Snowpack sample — Buffalo Mountain, Silverthorne, Colorado, USA (1/25/25, 10:11 AM MST)
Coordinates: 39.6222, -106.1139
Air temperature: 22 °F
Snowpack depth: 110 cm
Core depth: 20 cm
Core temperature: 48.2 °F
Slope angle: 12°, slope face: 102°
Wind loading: high
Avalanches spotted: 0
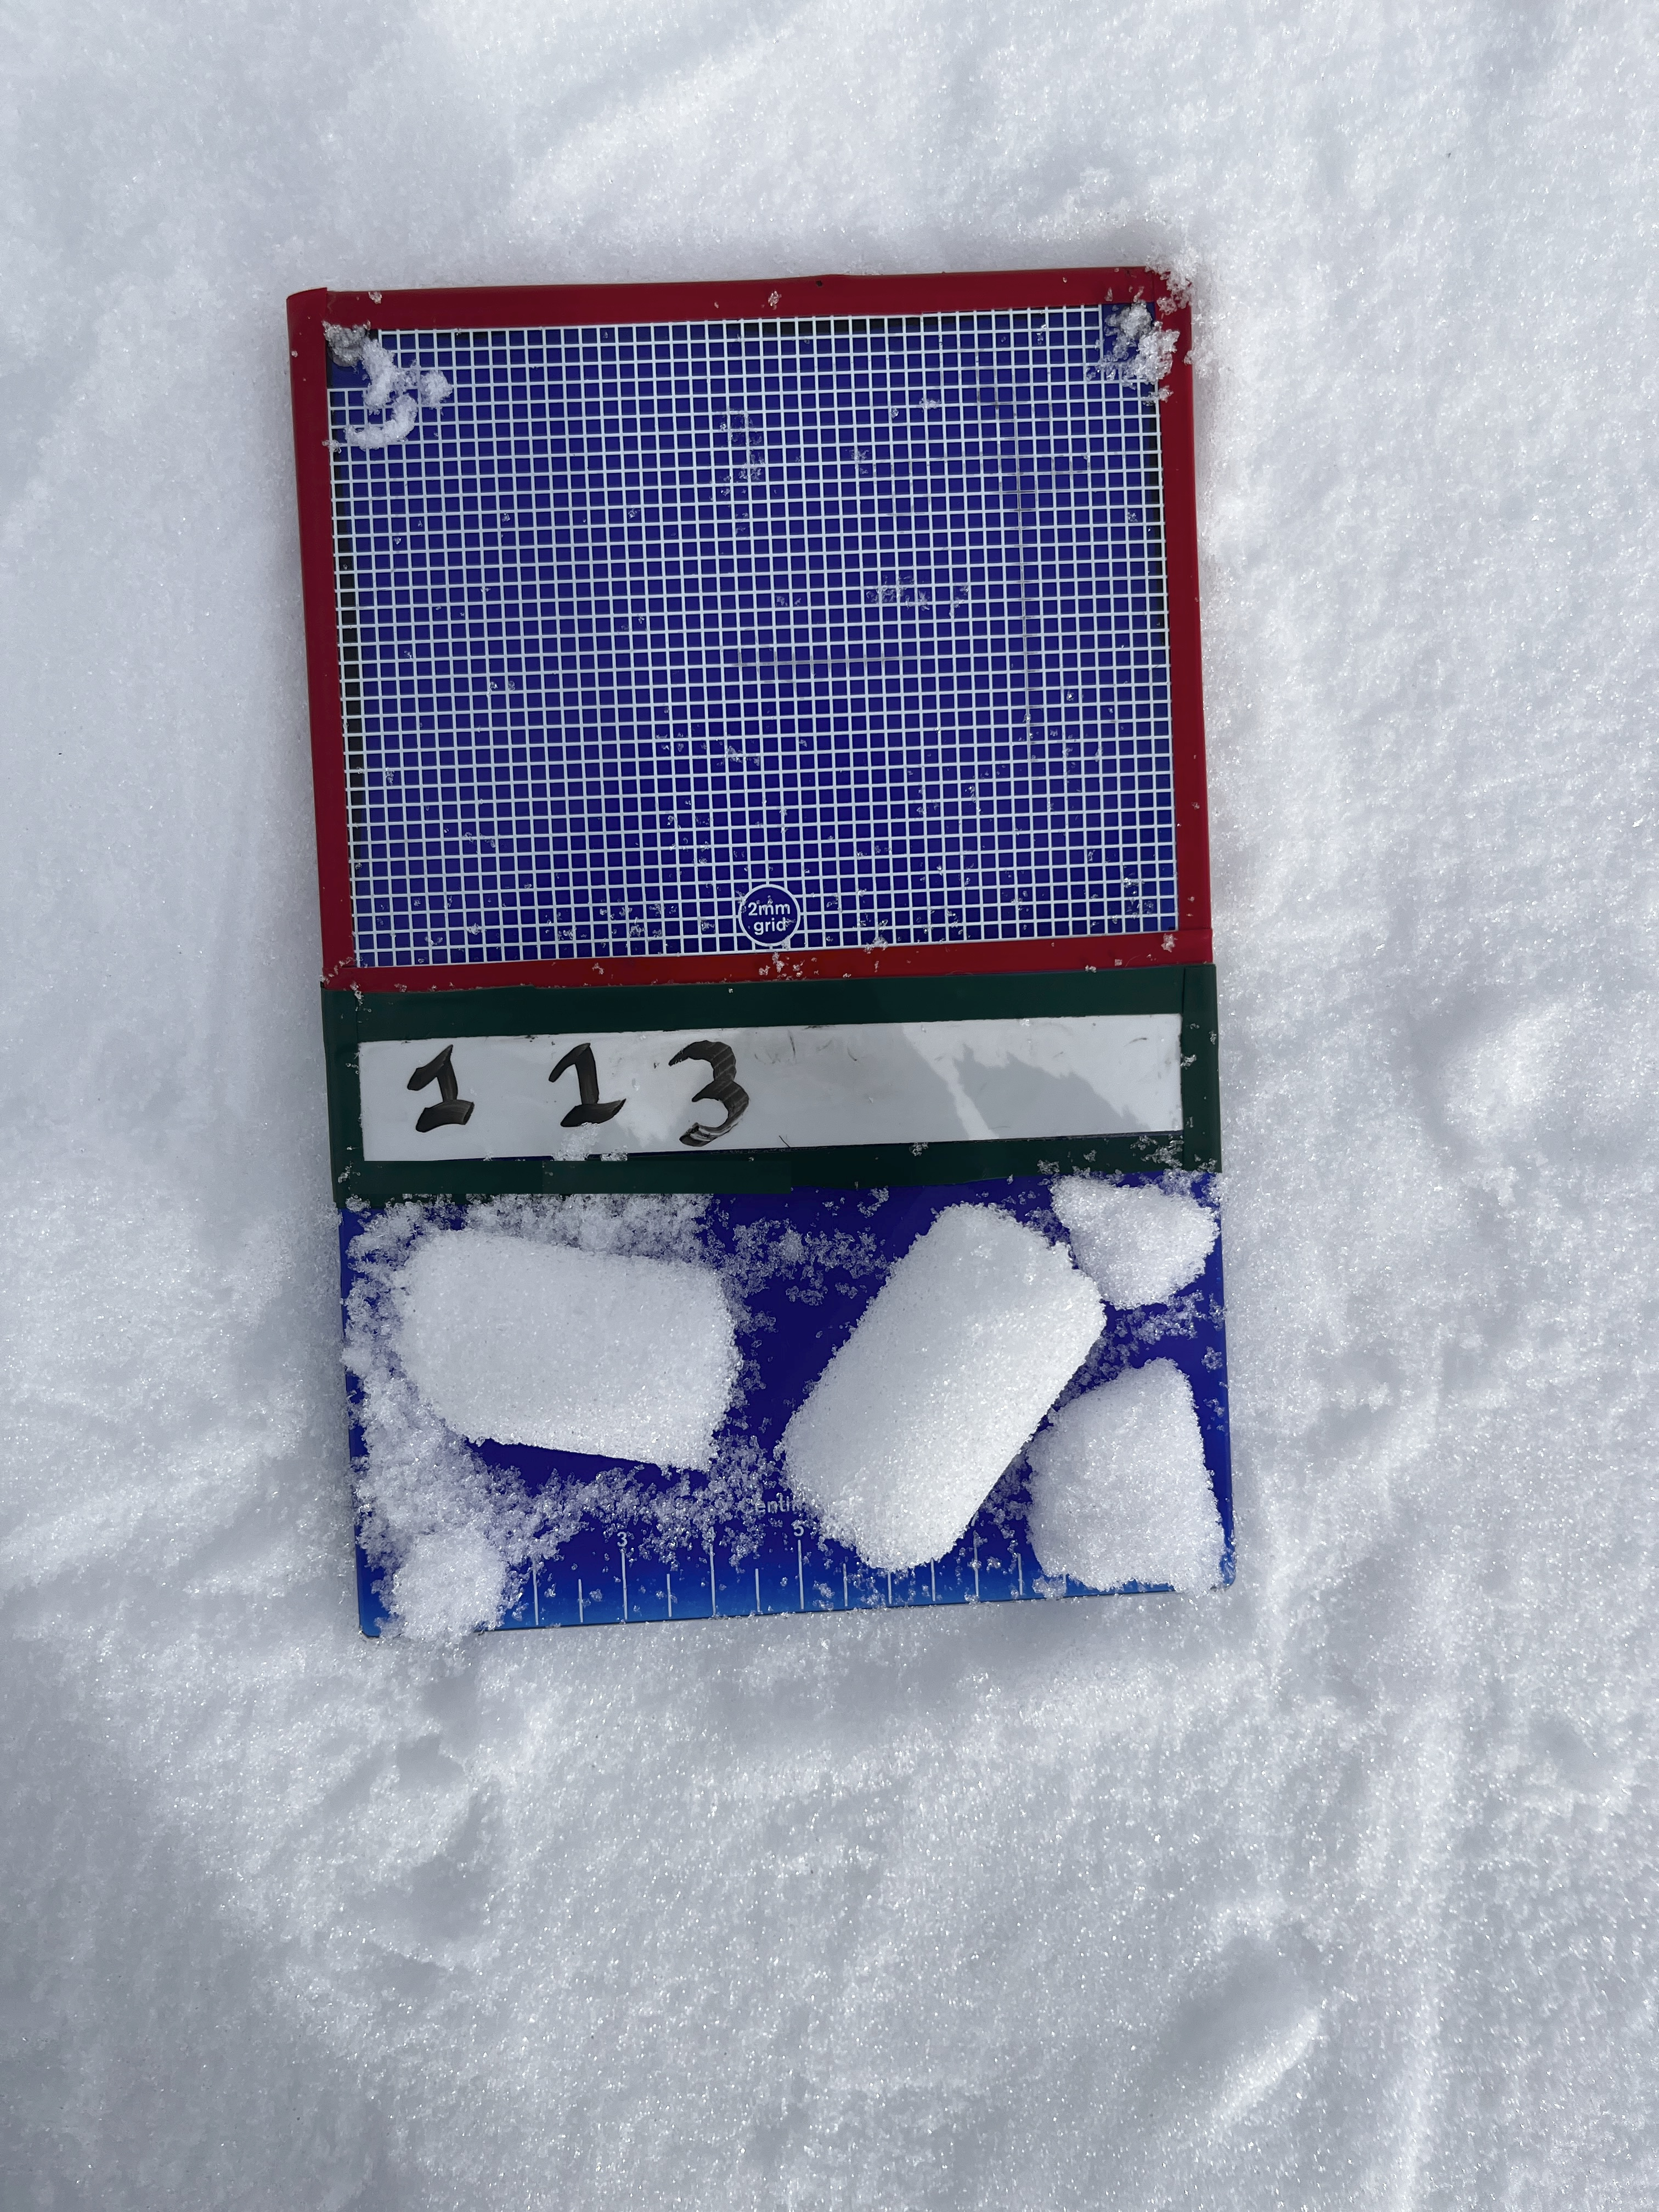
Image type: crystal_card
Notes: No avalanches nearby, collected on the outskirts of a fire break 15 meters from the treeline, on way to Buffalo and Red Mountain